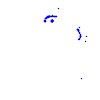
Particle: proton